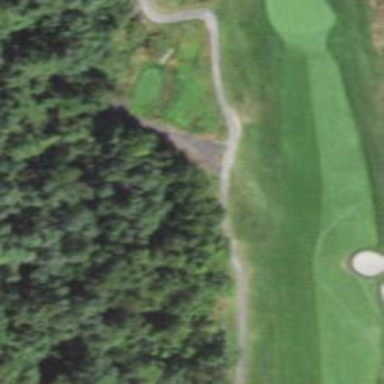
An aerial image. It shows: Path for both roads and golfers.